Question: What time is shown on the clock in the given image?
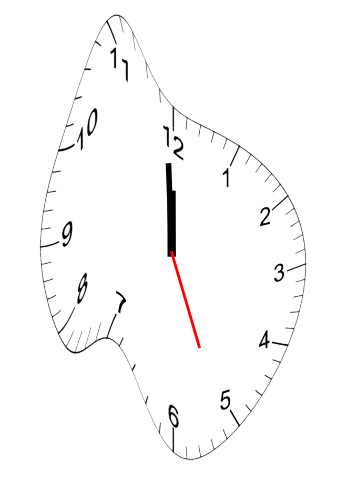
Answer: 11:59:26